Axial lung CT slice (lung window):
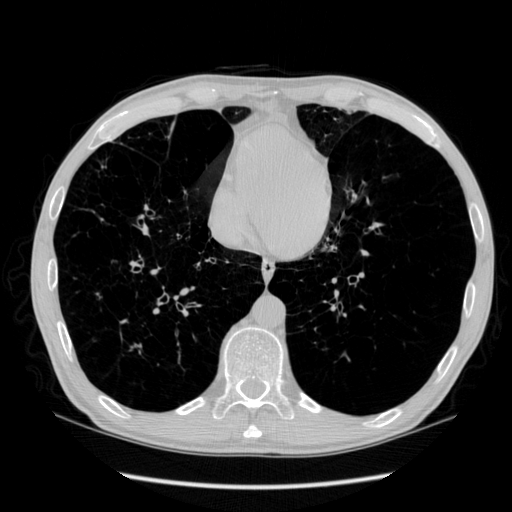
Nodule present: no